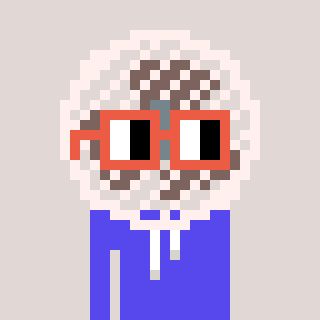
a pixel art character with square orange glasses, a fan-shaped head and a computerblue-colored body on a warm background